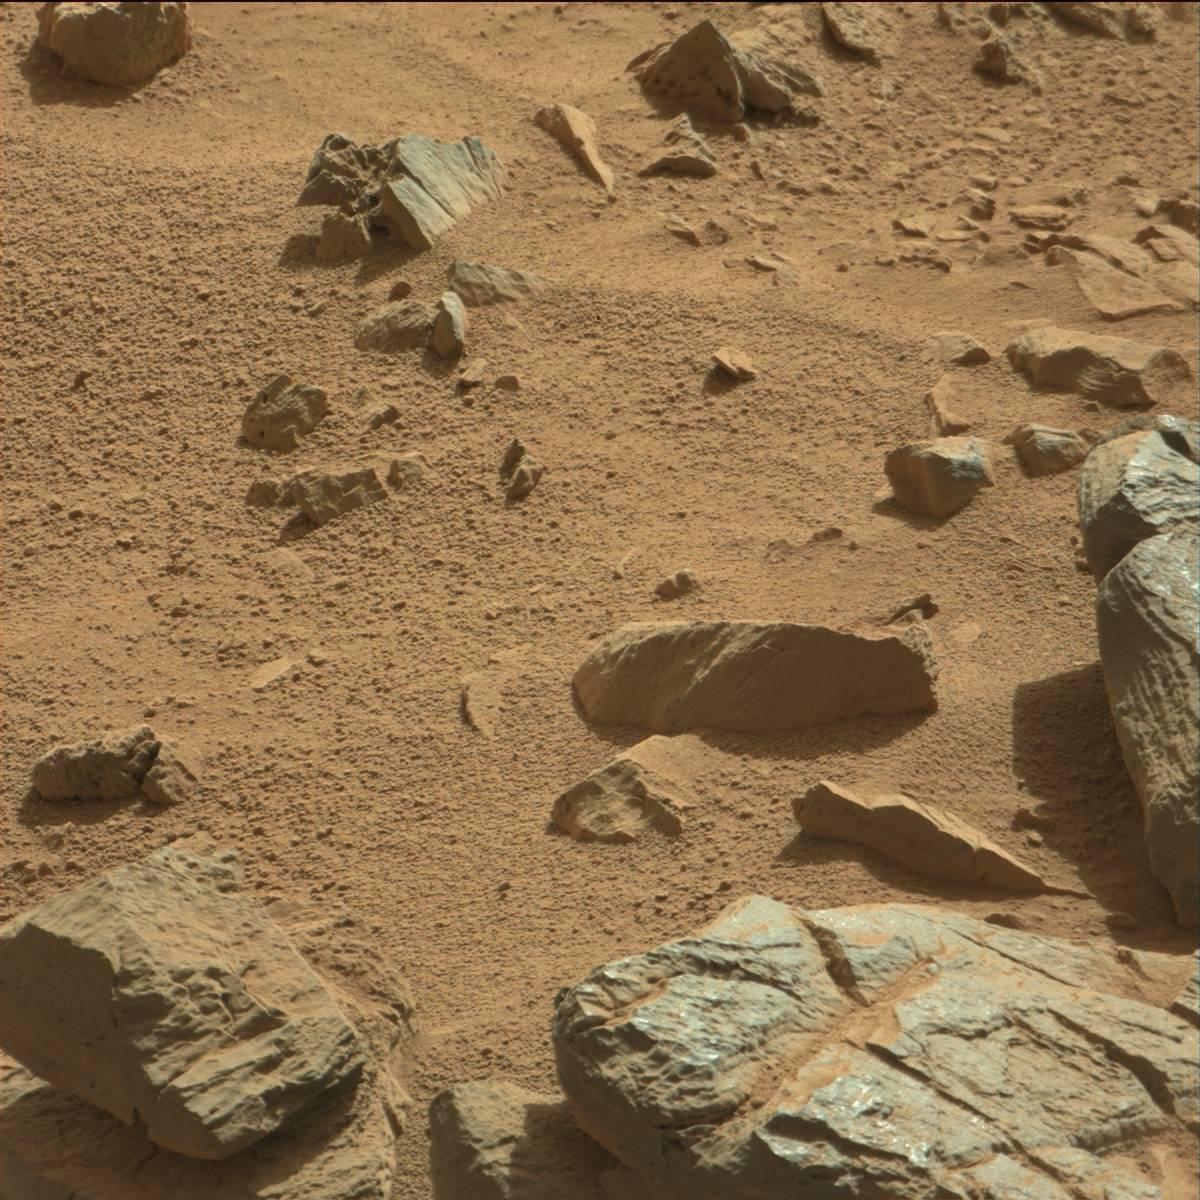
Terrain classes present: Bedrock, Rock, Sand / Soil